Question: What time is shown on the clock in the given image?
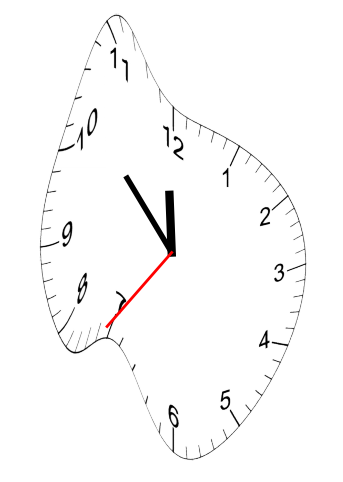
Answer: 11:52:36